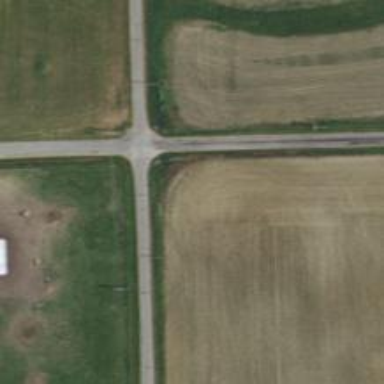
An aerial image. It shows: Unclassified road.